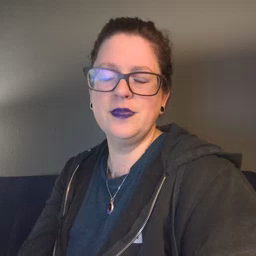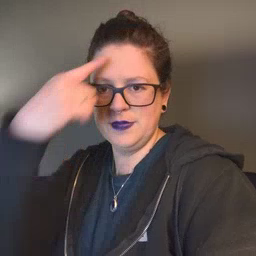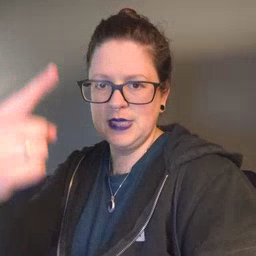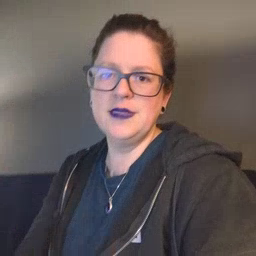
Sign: penny